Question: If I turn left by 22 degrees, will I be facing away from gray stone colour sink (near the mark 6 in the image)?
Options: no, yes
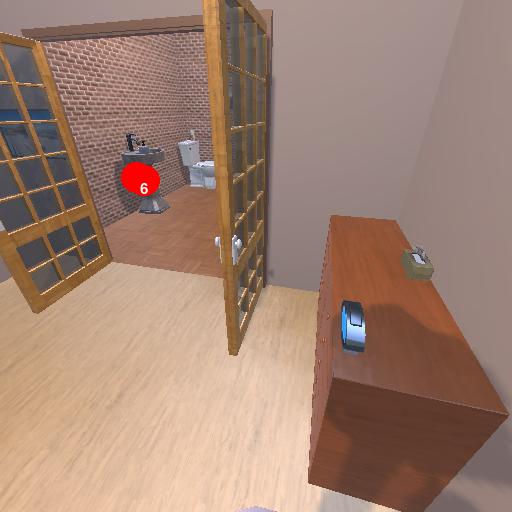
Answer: no